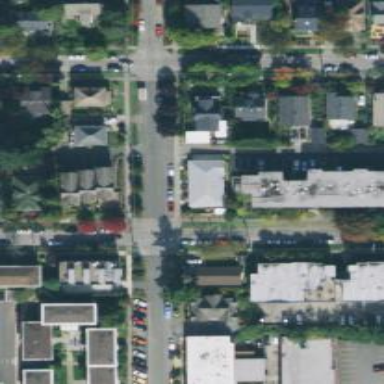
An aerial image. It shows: Residential road with separate sidewalk.